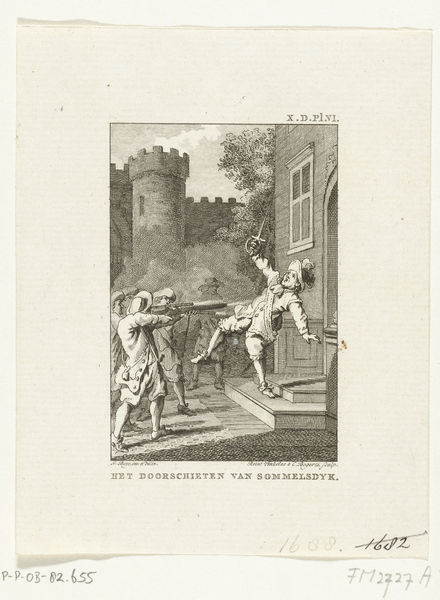
Titel: Moord op Cornelis van Aerssen van Sommelsdijk
Künstler: Reinier Vinkeles
Standort: Amsterdam
Institution: Rijksmuseum
Schlagwörter: himmel, wolken, bäume, menschen, fenster, hüte, männer, haus, kleidung, haare, turm, füße, bogen, schuhe, grafik, schwert, gewehr, dolch, gravure, scène de genre, chateau, tour, trappe, armes, estampe, fusils, forteresse, scheift, tir, arrestation, murailles, révolte, murs crénellés